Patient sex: M
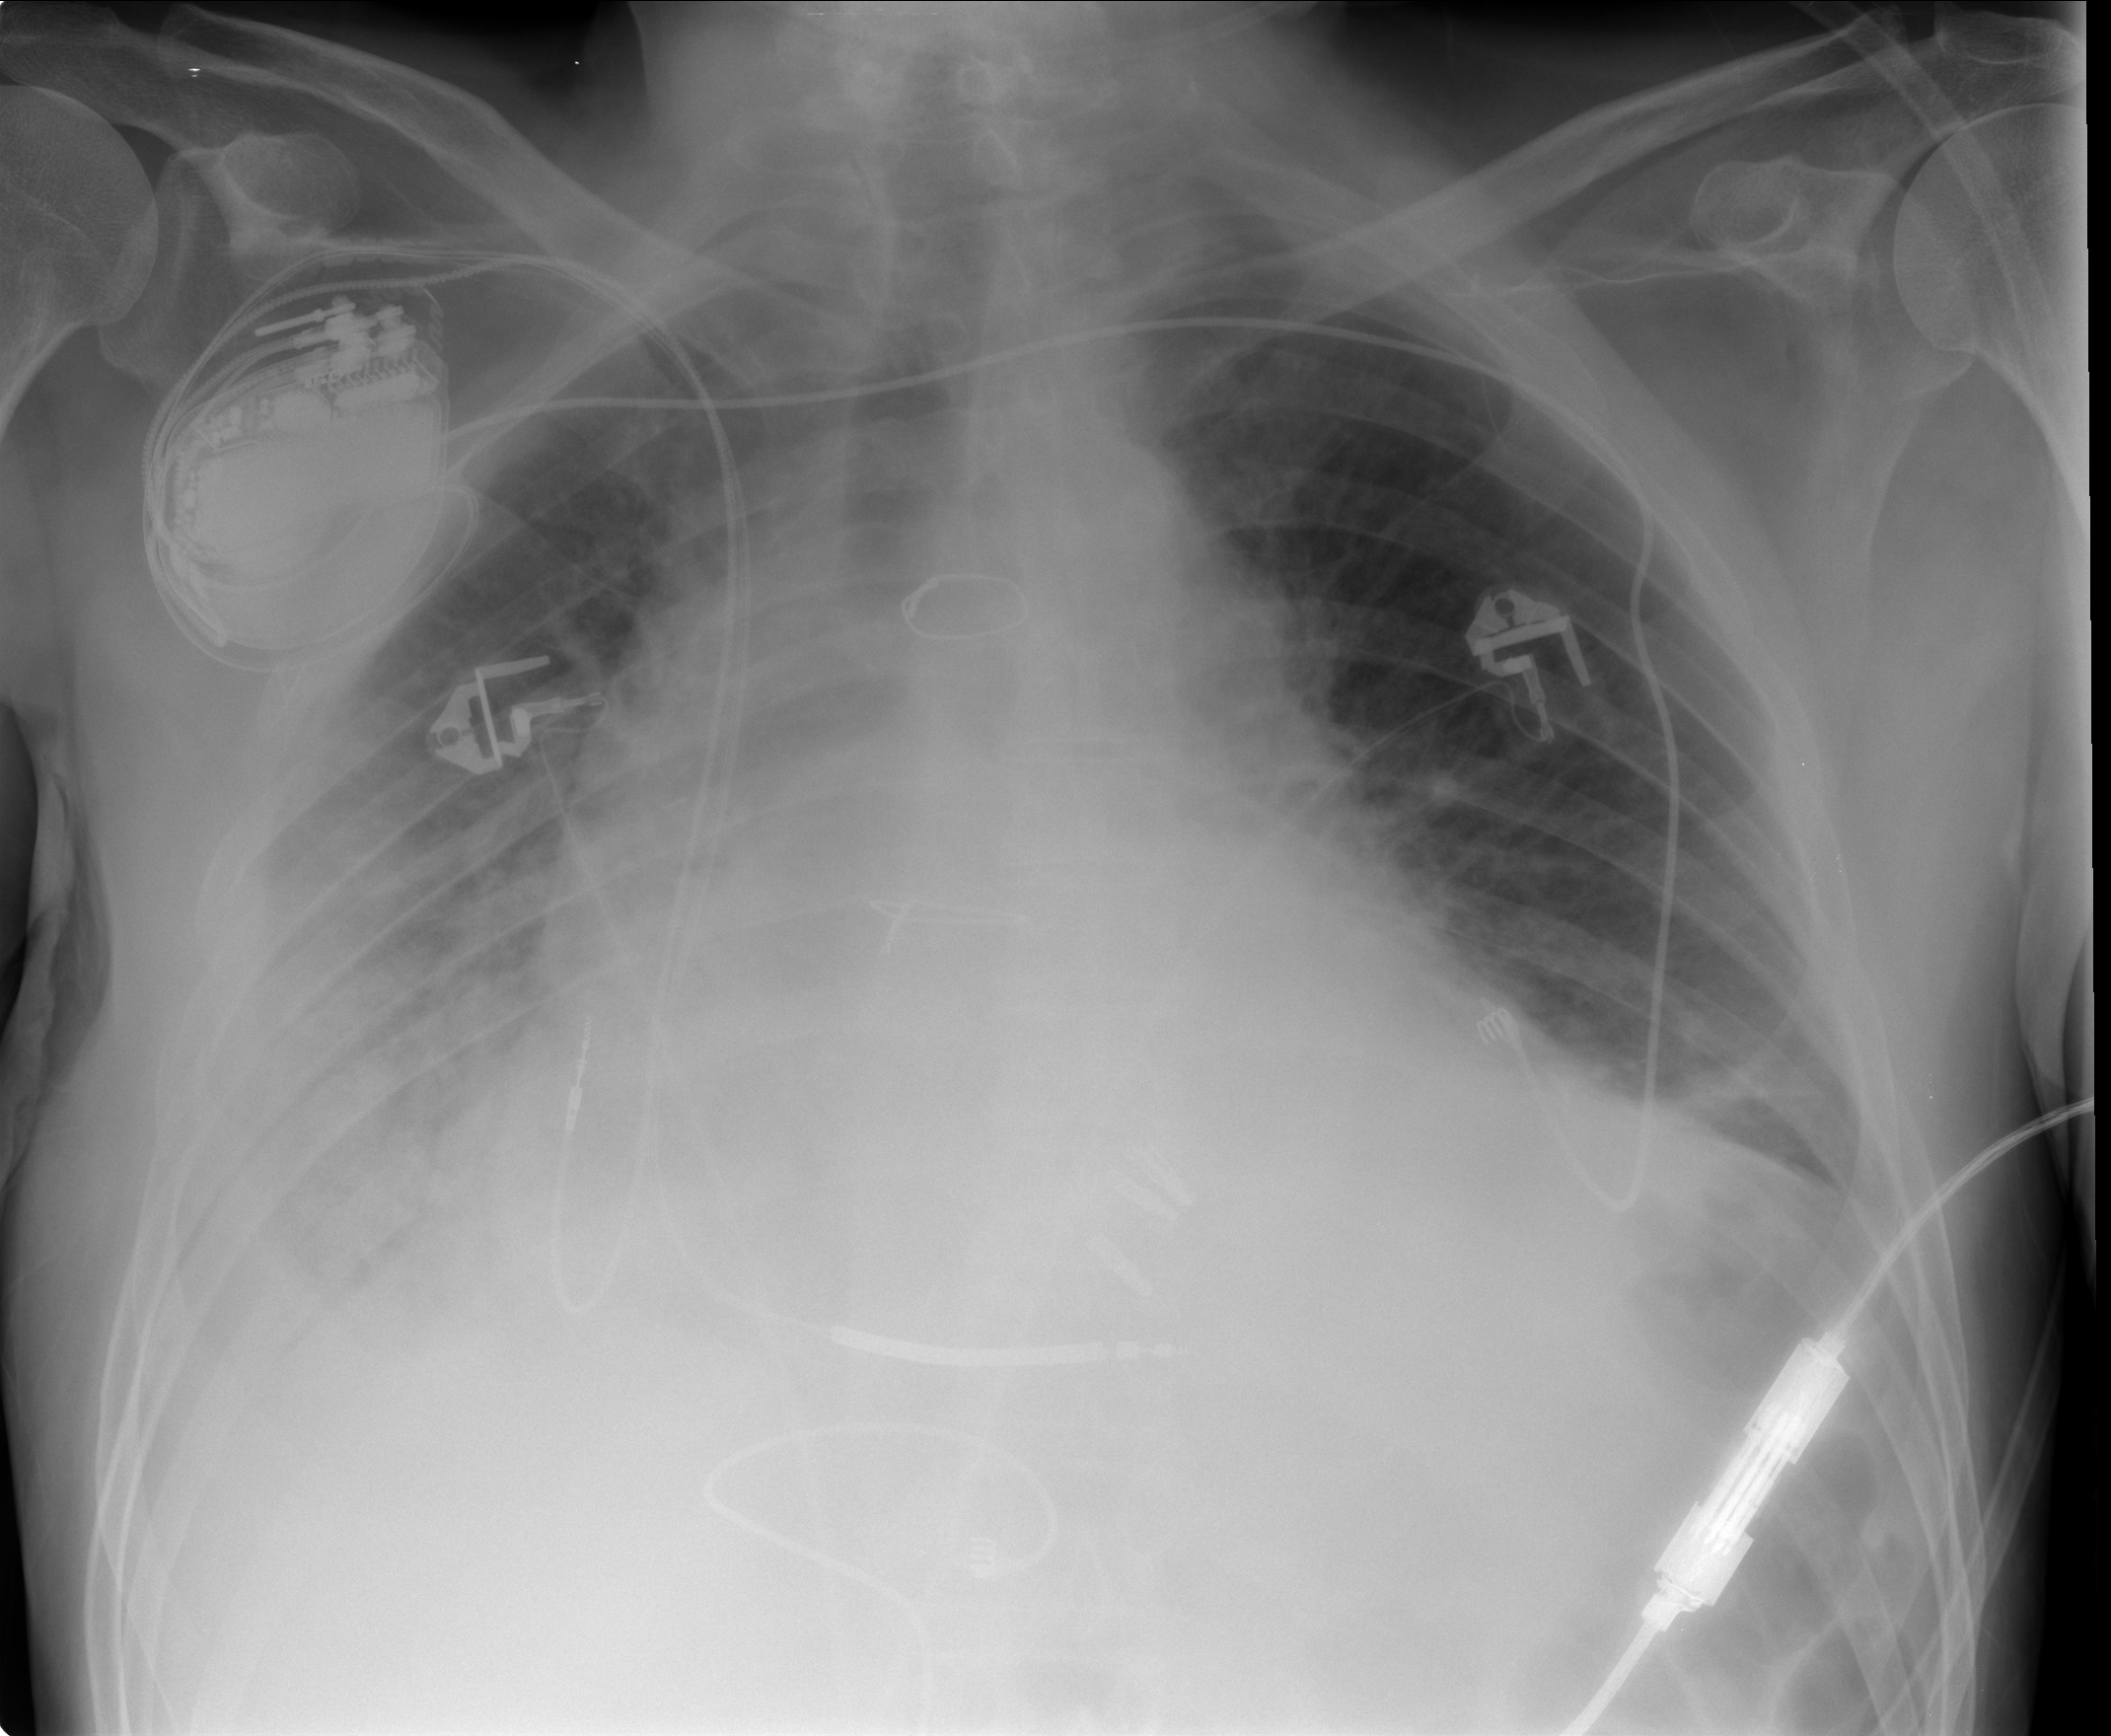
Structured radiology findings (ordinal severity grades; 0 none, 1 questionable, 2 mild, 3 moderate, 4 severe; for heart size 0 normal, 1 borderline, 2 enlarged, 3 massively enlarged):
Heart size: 2
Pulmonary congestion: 2
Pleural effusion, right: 2
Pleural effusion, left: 0
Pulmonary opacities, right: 3
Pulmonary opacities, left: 0
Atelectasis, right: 2
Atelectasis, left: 2